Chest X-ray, PA view. Patient: 60 years old, sex F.
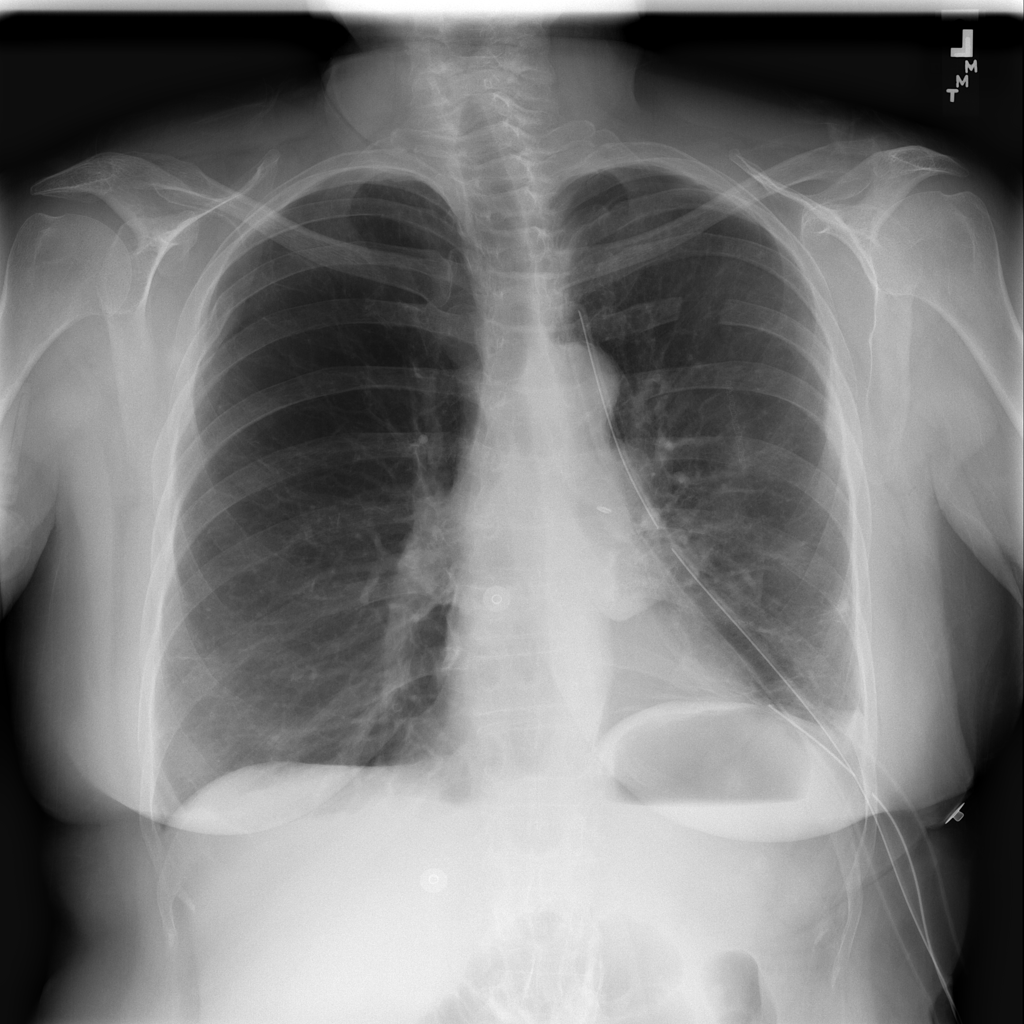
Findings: Atelectasis, Mass, Pneumothorax